Field crop: tomato
Growth stage: 2
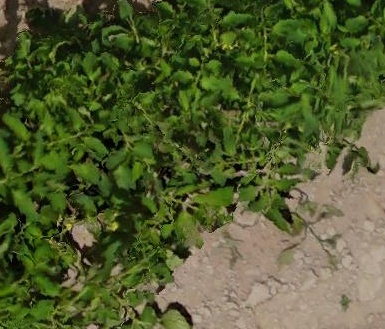
Species: tomato